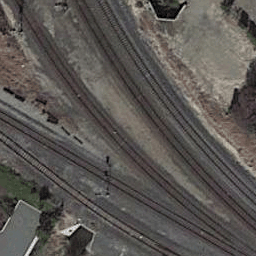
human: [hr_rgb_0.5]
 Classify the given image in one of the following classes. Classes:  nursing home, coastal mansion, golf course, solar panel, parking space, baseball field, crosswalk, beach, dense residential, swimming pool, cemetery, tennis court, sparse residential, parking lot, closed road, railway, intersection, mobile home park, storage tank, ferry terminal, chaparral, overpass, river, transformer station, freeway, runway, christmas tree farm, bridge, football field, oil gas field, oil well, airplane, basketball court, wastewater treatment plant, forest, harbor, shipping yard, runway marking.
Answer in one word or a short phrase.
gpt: railway